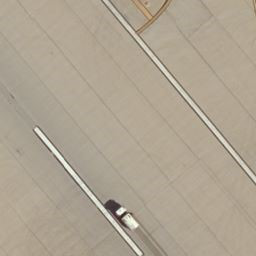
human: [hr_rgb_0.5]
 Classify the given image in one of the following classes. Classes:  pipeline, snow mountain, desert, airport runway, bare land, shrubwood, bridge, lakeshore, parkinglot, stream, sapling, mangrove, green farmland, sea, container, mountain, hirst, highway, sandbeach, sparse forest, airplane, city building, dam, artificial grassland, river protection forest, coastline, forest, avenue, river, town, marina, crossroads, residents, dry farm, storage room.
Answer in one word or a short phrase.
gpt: airport runway